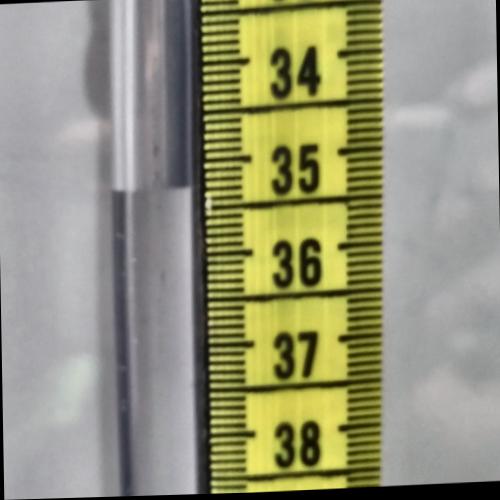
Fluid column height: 35.3 cm